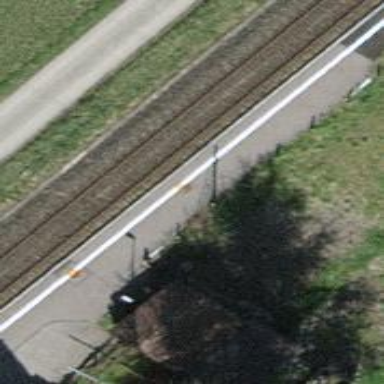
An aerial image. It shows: Stop position for public transport on the railway.